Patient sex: M
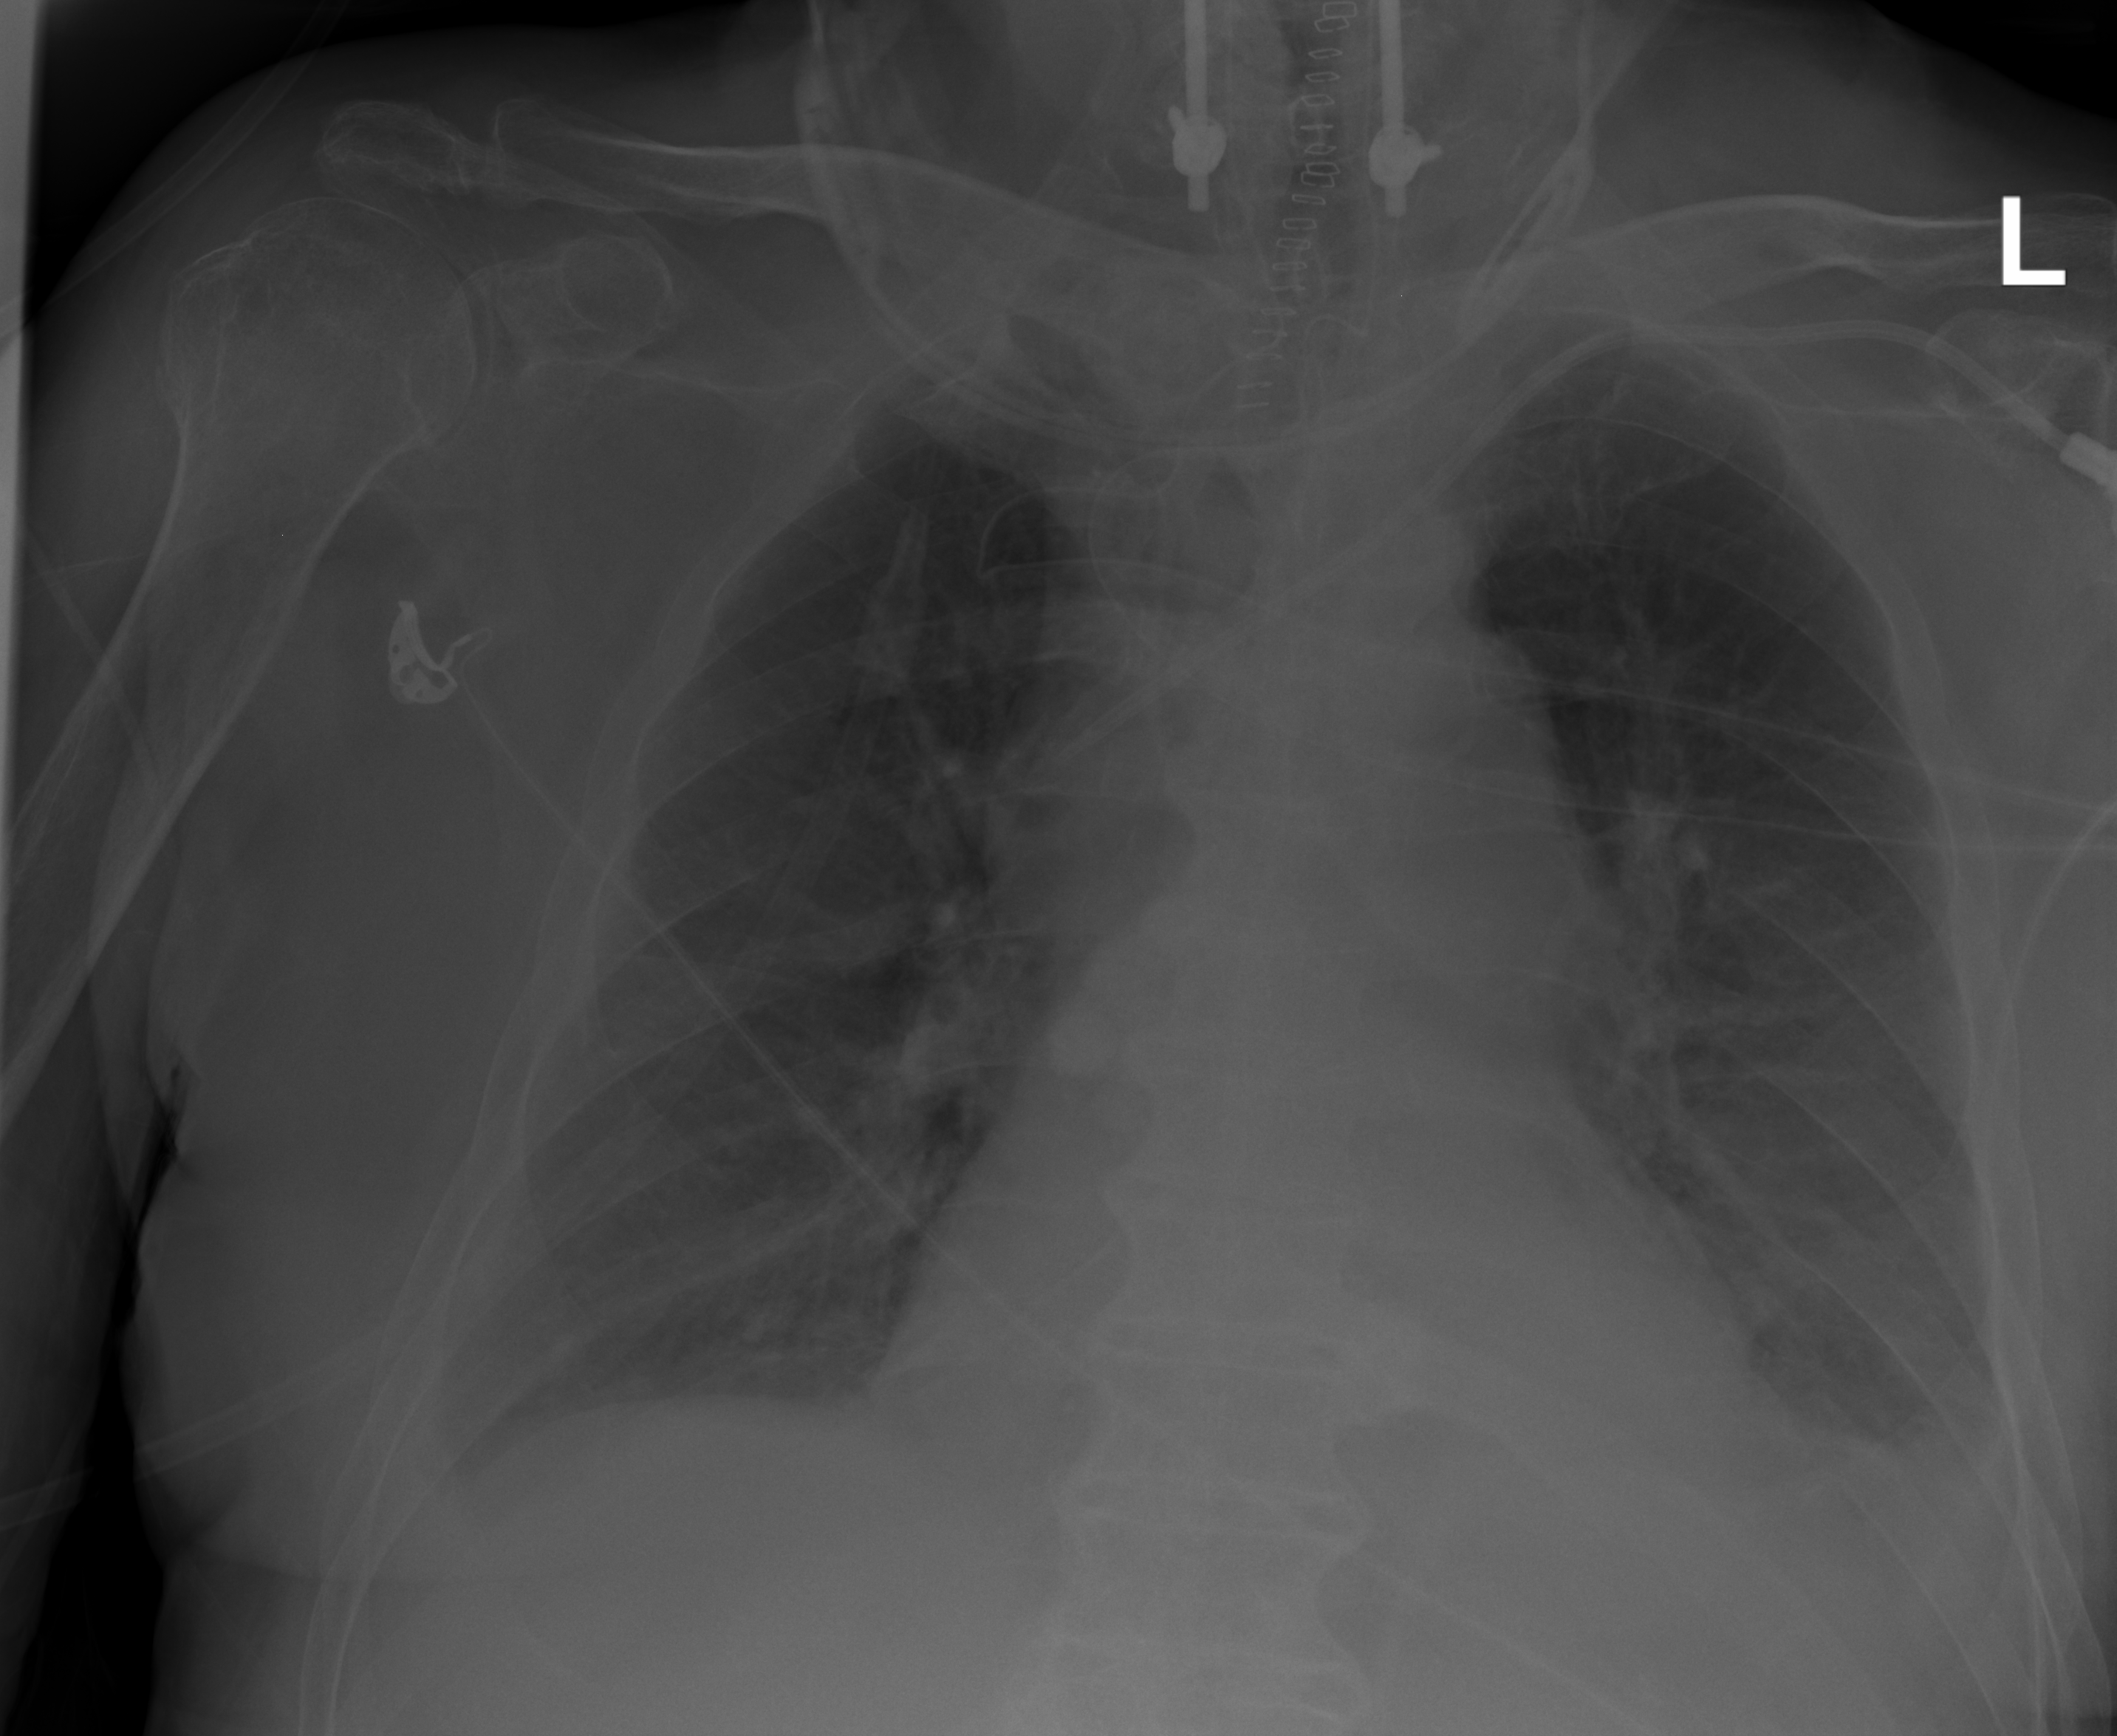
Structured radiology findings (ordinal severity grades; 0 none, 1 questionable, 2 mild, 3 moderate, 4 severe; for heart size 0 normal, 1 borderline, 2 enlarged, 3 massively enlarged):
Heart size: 2
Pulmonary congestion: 2
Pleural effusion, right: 2
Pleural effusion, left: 2
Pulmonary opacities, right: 1
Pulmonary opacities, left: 1
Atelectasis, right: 1
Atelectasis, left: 2